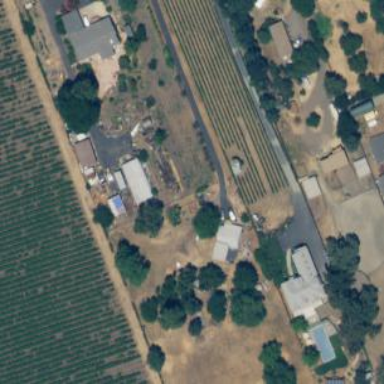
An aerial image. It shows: Vineyard growing wine grapes.